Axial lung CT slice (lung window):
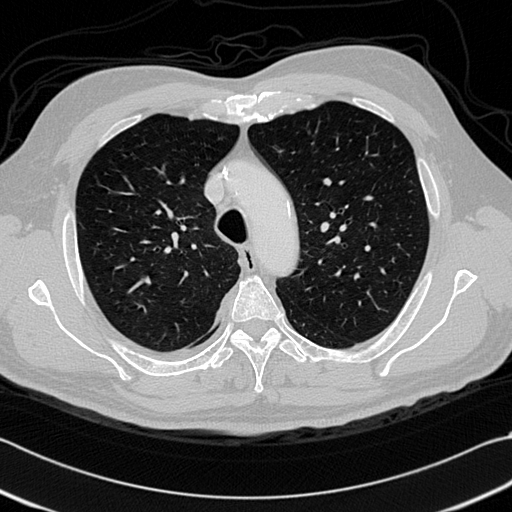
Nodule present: no